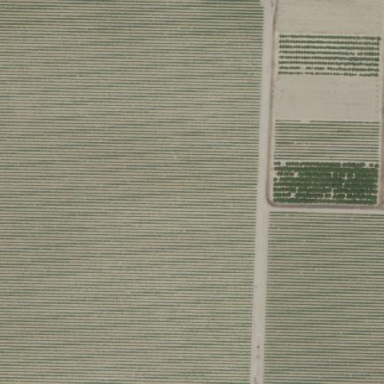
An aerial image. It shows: Vineyard growing grapes.